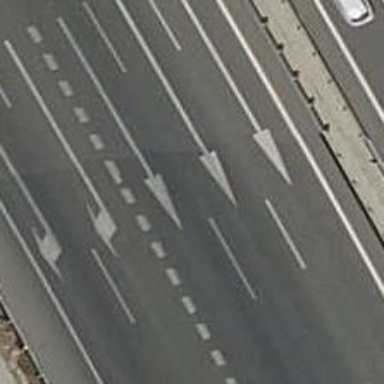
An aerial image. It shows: Motorway junction.